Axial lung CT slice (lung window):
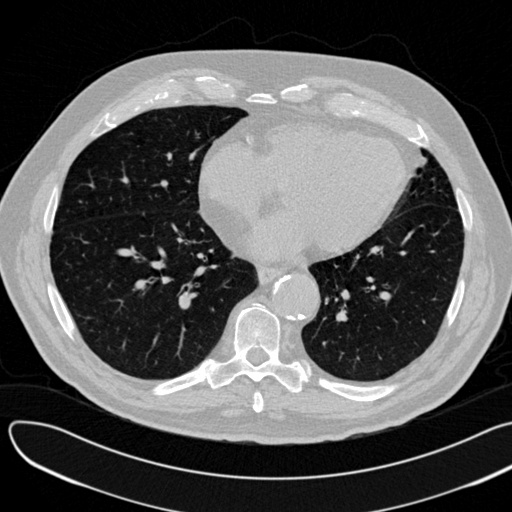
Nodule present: no